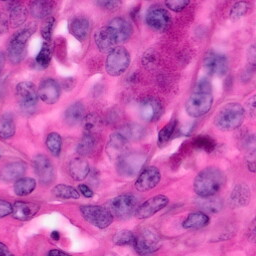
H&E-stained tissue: Pancreatic